Question: I have a chart in my SSRS 2008 R2 report:

I want to reorder these programs in alphabetical order and I want to display all programs. In the image above, see how only some of the program labels appear?
Here is some sample table data:
'''
create table sample_programs
(
program_name varchar(25),
LOS int,
people_id int identity(1,1)
)
insert sample_programs values('transitional living',50),('educational services',65),('Residential Treatment', 77),
('Regular Foster Care', 23)
'''
And the SSRS Chart Value expression:
'''
=Sum(Fields!program_los.Value) /
(CountDistinct(Fields!people_id.Value))
'''
Where program_name is the Category group.
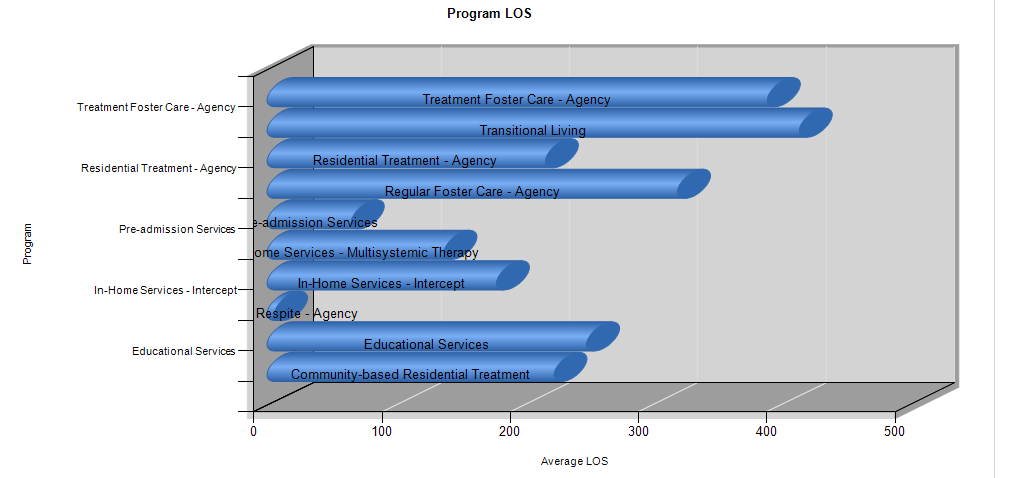
Answer: In the 'Vertical Axis Properties', under 'Axis Options', Change the 'Interval' to from . For reordering the programs, go to the 'Category Group Properties', Under 'Sorting', select the appropriate sort order.